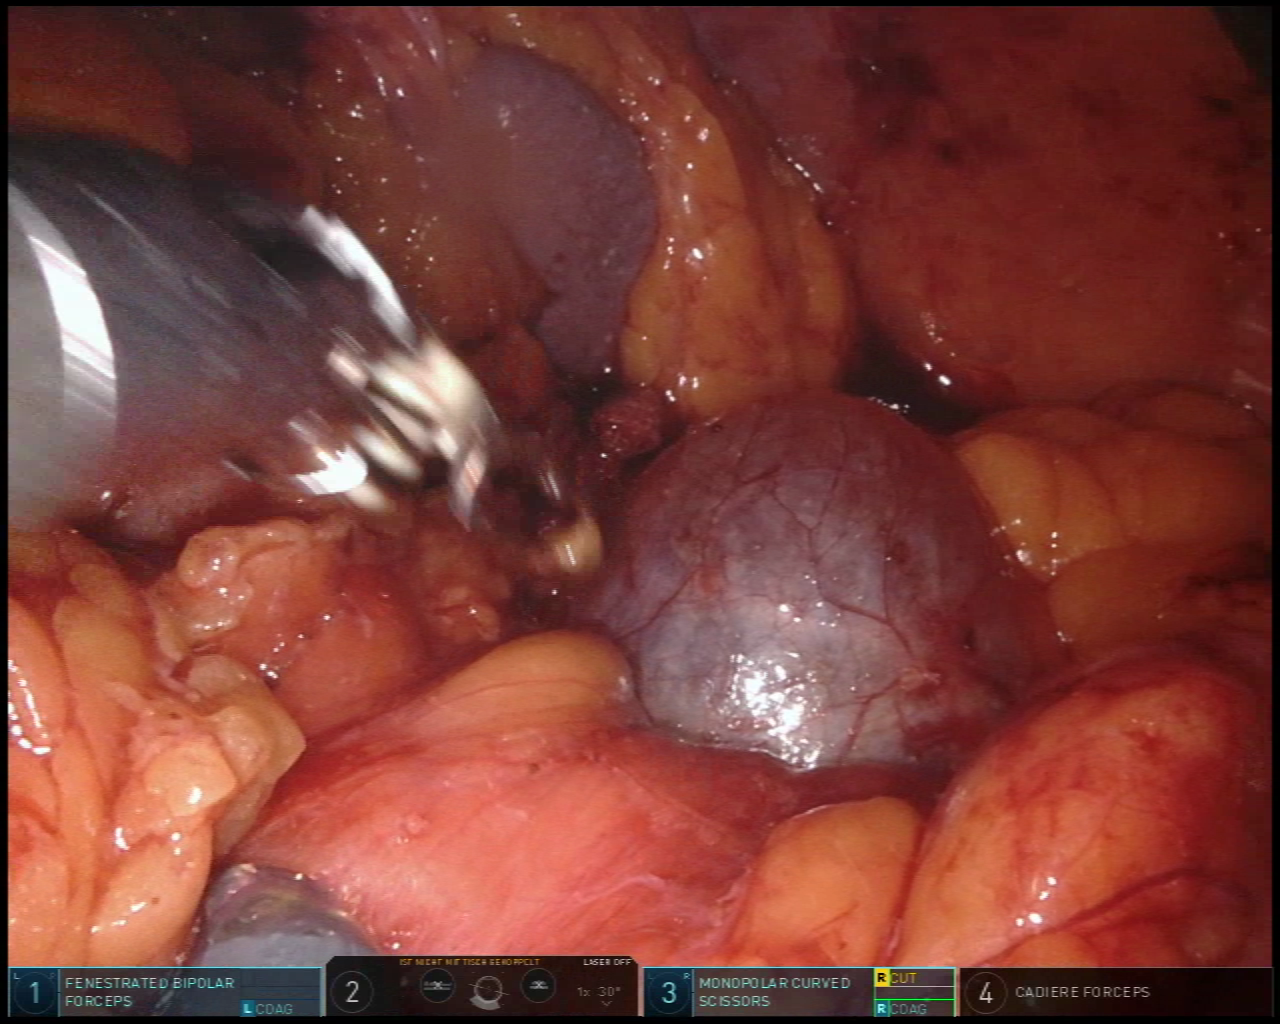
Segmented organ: spleen
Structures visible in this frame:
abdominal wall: yes
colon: no
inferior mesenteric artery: no
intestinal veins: no
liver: no
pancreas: no
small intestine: no
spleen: yes
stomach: no
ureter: no
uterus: no
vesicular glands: no